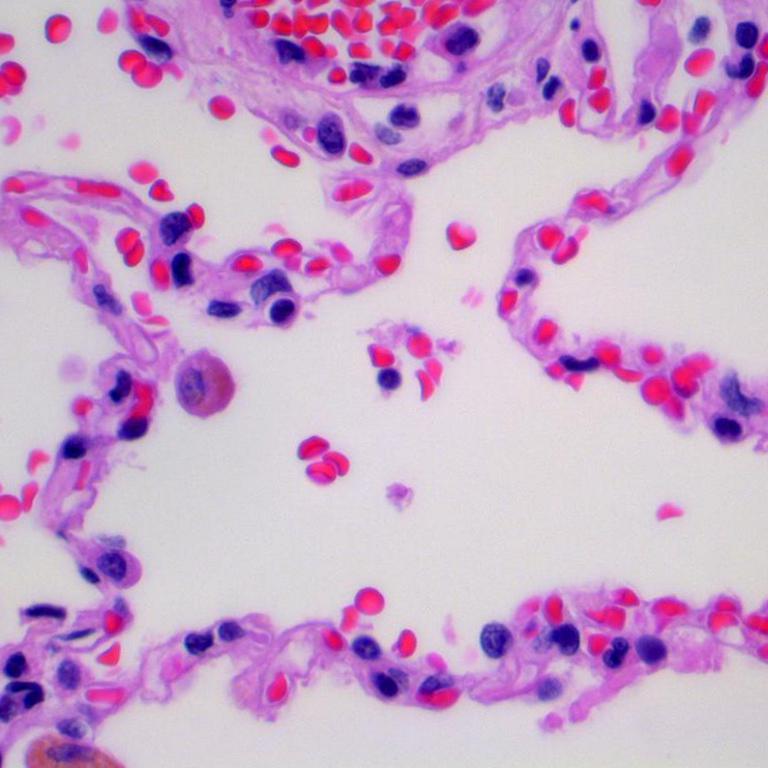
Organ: lung
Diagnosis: benign